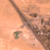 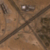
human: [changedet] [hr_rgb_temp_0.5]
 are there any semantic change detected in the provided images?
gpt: A wide road perpendicular to the existing one appears in the desert.